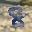
Label: 8